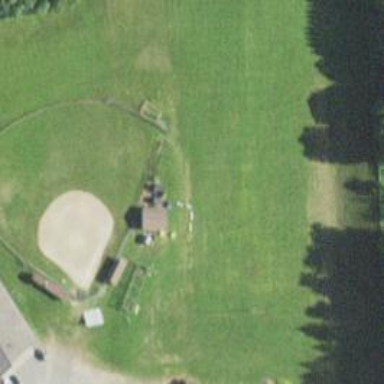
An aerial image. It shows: Baseball pitch for leisure land activities.